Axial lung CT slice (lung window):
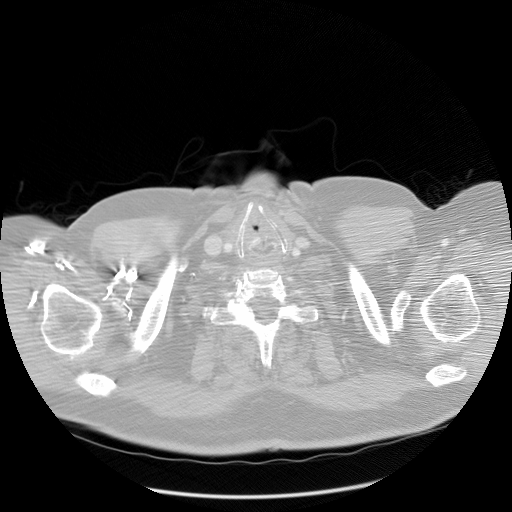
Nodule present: no